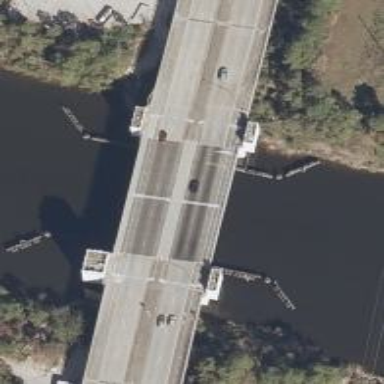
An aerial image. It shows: Primary expressway with movable bascule bridge.